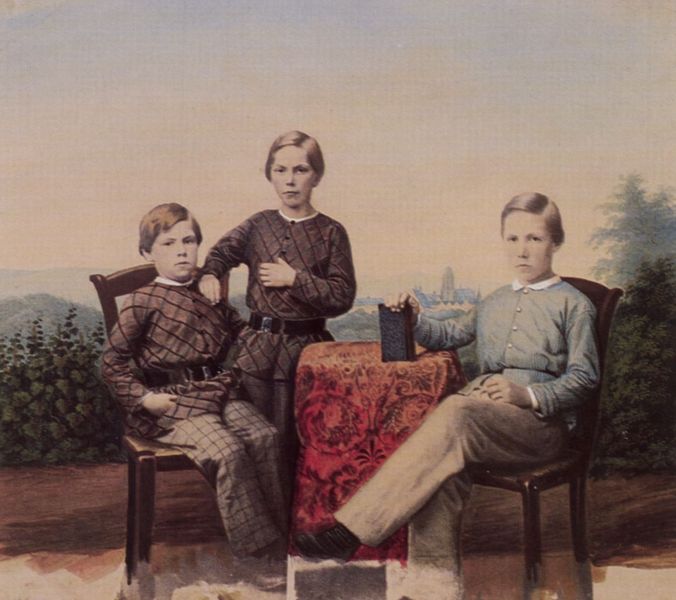
Titel: Gruppenbild dreier Knaben, Frankfurt am Main
Künstler: Deutscher Photograph
Standort: Köln
Institution: Agfa Photo-Historama
Schlagwörter: baum, berg, blau, fuß, gemälde, gruppe, hand, himmel, laub, wasser, bäume, grün, kirchturm, landschaft, mädchen, sitzen, stadt, abend, braun, frisur, geste, grau, hintergrund, holz, kariert, mund, stuhl, stühle, tisch, weiss, ausblick, dach, gürtel, rot, karo, malerei, muster, ornament, anzug, anzüge, blond, hemd, hose, jacke, jung, bibel, bluse, kragen, stehen, bildnis, gesten, portrait, porträt, rückenlehne, tischdecke, horizont, hügel, natur, strauch, büsche, kirche, sträucher, haare, pose, realismus, reich, sitzend, stehend, decke, drei, familie, kind, pflanzen, scheitel, vornehm, wald, kinder, turm, garten, terrasse, bein, schuhe, hosen, jungen, knaben, berge, gebirge, dächer, mauer, farbe, nebel, klein, kuppel, tannen, schaden, staffage, münder, realistisch, ernst, gestreift, streifen, junge, knöpfe, geschwister, foto, fotografie, photographie, karos, buch, porträts, draußen, fus, koloriert, schuh, bildnisse, brokat, photo, rauten, farbfoto, brav, weitläufig, brüder, blaß, aufnahme, bube, coloriert, freunde, zwillinge, psieren, farbfotografie, portaits, wasserschaden, bla0, junden, rote decke, brave kinder, decke#, tüsch